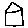
Label: house